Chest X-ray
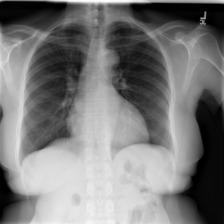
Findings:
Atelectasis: negative
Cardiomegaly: positive
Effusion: negative
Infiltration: negative
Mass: negative
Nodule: negative
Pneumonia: negative
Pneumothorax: negative
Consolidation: negative
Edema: negative
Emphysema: negative
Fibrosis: negative
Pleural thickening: negative
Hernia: negative